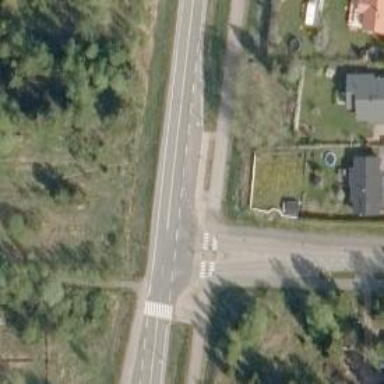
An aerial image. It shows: Marked road crossing with pedestrian island.